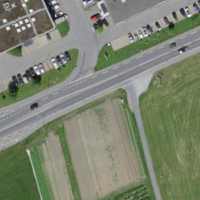
EUNIS habitat code: 56
Species observed at this site:
Milvus milvus